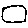
Label: square